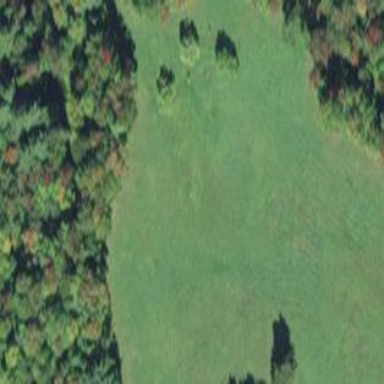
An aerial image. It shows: Beautiful meadow.